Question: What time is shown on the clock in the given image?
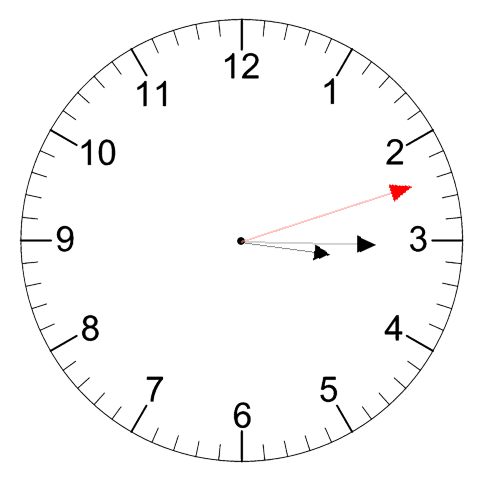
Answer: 03:15:12